Question: I have problem bootstrap 5 some svg web font icons not working
'''
<i class="bi bi-check-square-fill"></i>
'''

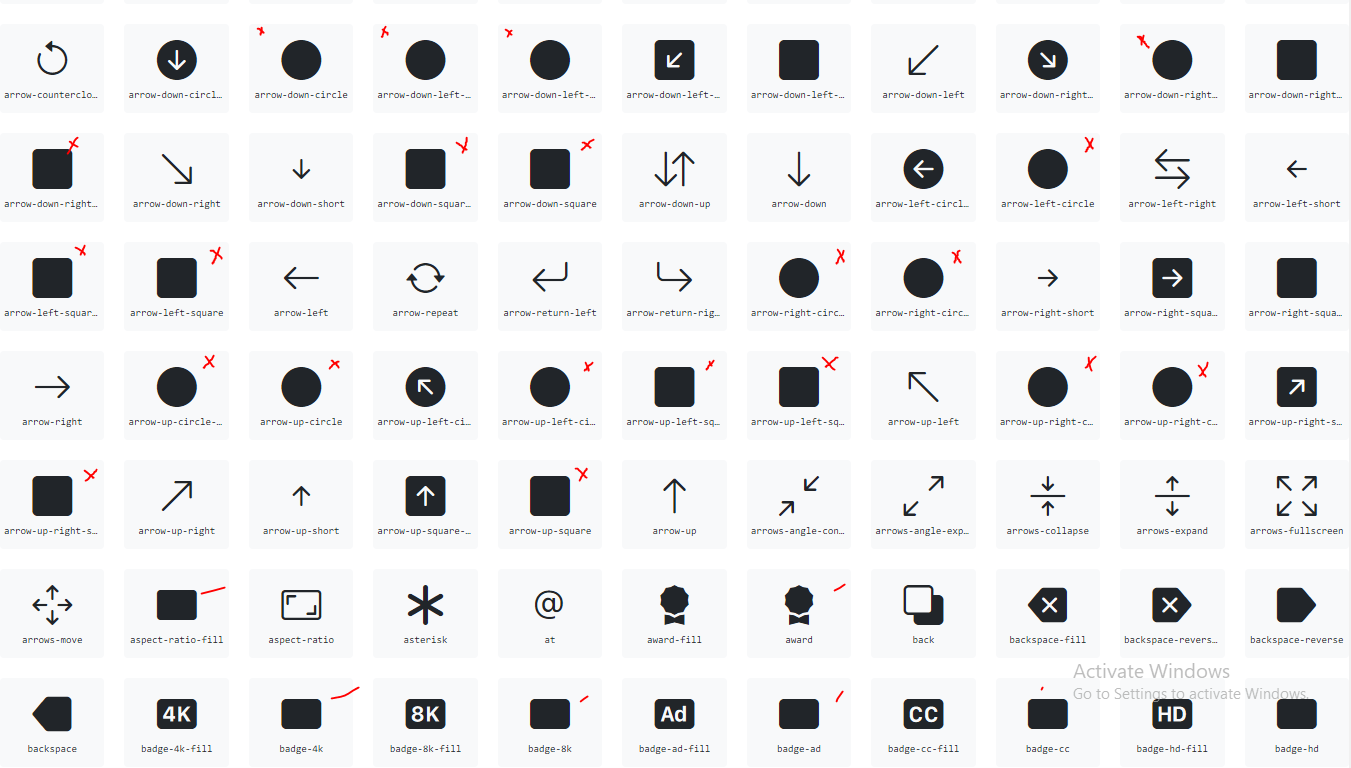
Answer: When I put this query, then the stable version of bootstrap 5 was not available, then this problem was coming.
All the icons are working since Bootstrap is stable and updated